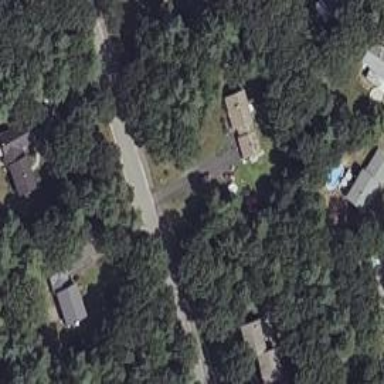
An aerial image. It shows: Residential road with asphalt surface and sidewalk on the left.